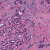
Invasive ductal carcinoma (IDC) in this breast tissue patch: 0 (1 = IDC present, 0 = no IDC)